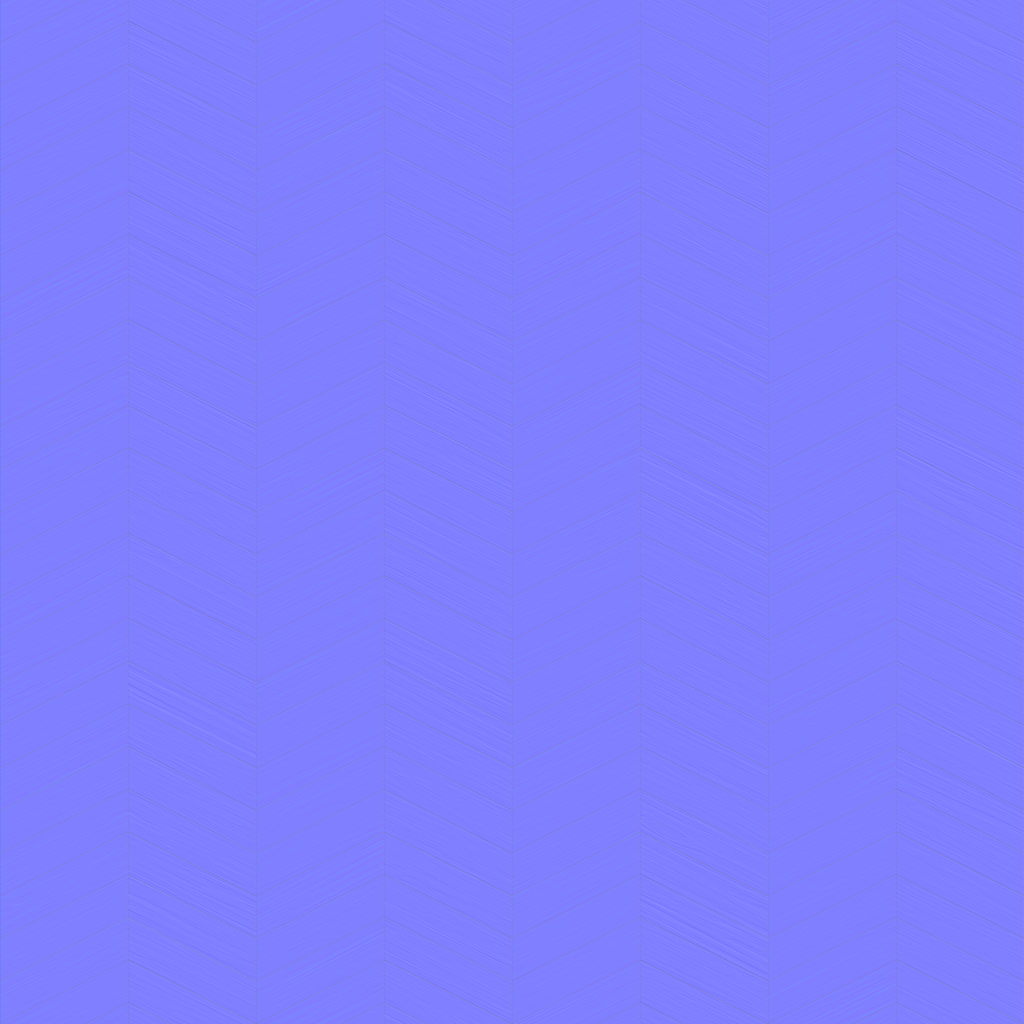
Texture map type: NormalGL